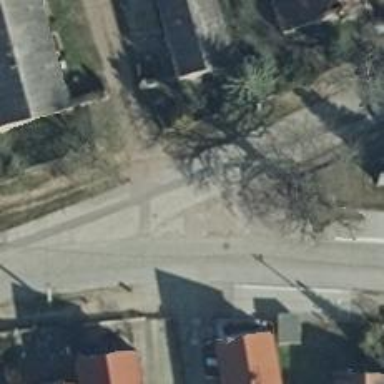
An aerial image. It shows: Residential road with concrete surface.